Field crop: maize
Growth stage: 1
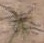
Species: salsola